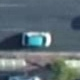
Vehicle type: Car